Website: home-depot
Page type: customer-info-address
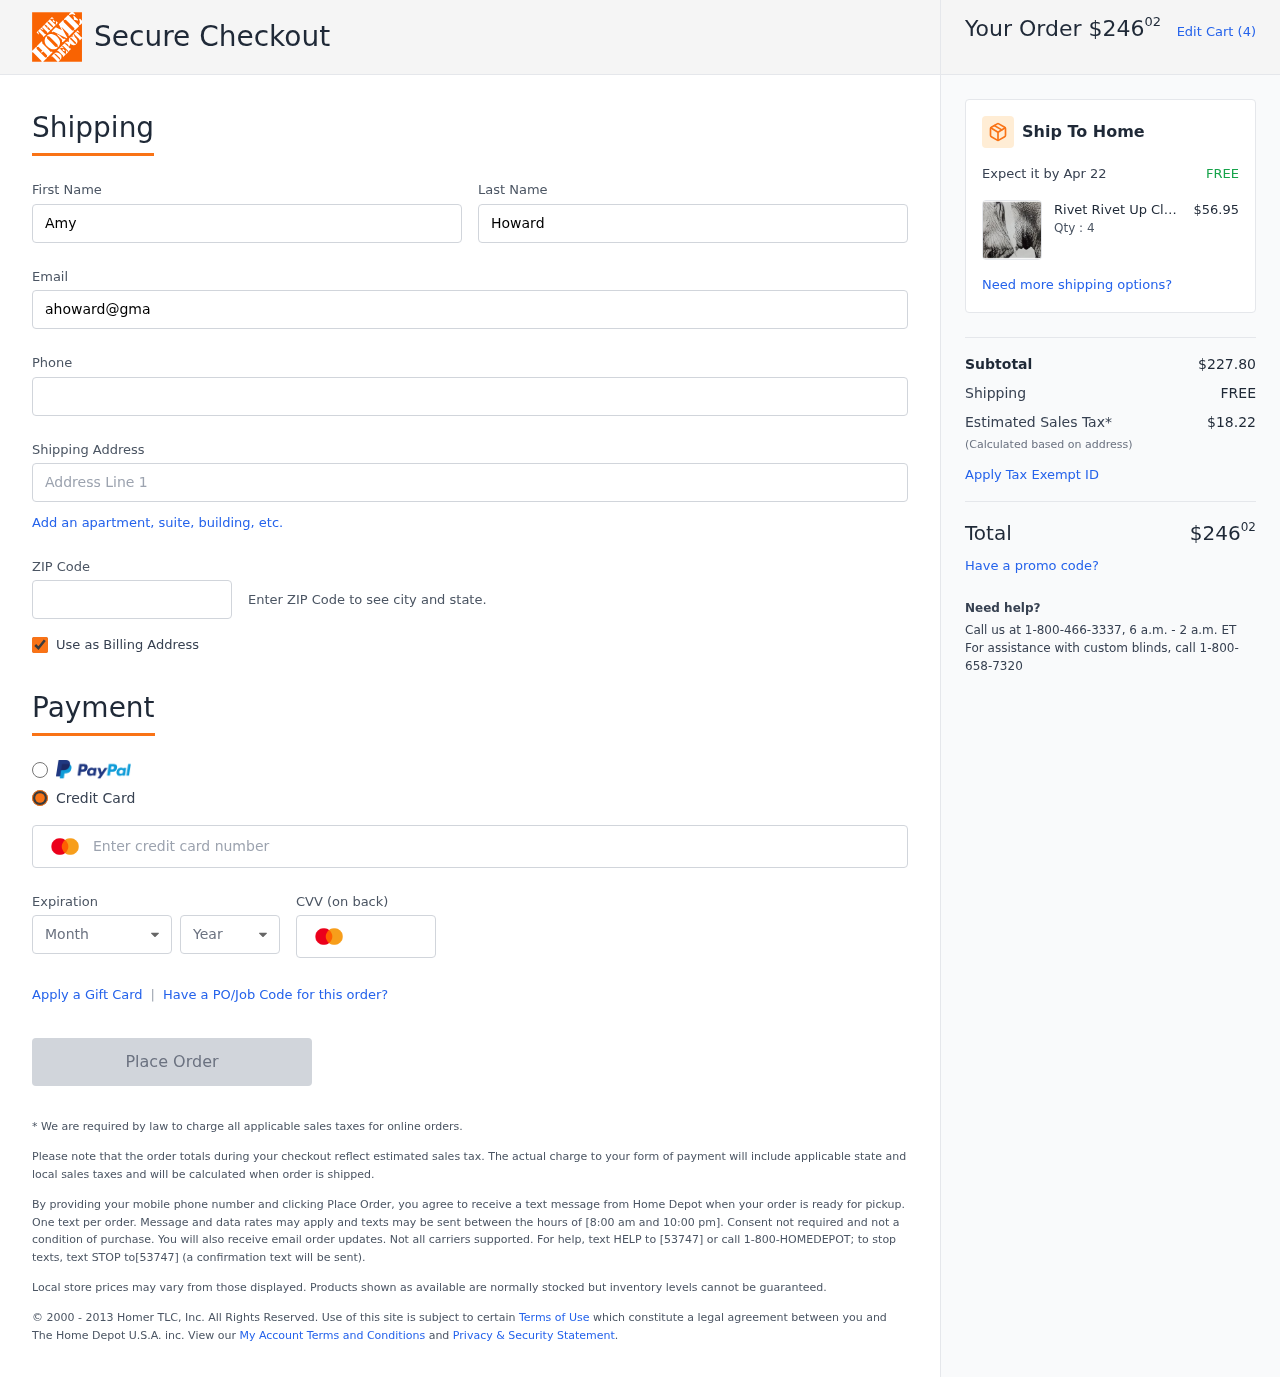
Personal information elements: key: PII_CARD_CVV
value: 257
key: PII_CARD_EXPIRY_MONTH
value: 04
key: PII_CARD_EXPIRY_YEAR
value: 27
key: PII_CARD_NUMBER
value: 2544 8042 3670 7299
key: PII_EMAIL
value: ahoward@gmail.com
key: PII_FIRSTNAME
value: Amy
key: PII_LASTNAME
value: Howard
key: PII_PHONE
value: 5646531561
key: PII_POSTCODE
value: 18904
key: PII_STREET
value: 49433 Perez Place
Product elements: key: PRODUCT1_BRAND
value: Rivet
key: PRODUCT1_NAME
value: Rivet Up Close Black and White Elephant Photo Canvas Print Wall Art Decor
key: PRODUCT1_PRICE
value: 56.95
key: PRODUCT1_QUANTITY
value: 4
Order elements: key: ORDER_TOTAL
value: $24602
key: ORDER_NUM_ITEMS
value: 4
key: ORDER_DELIVERY_DATE
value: Apr 22
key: ORDER_SUBTOTAL
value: $227.80
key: ORDER_SHIPPING_COST
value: FREE
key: ORDER_TAX
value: $18.22